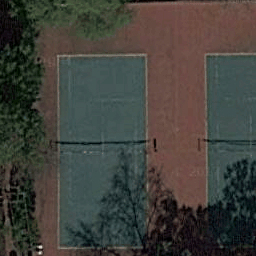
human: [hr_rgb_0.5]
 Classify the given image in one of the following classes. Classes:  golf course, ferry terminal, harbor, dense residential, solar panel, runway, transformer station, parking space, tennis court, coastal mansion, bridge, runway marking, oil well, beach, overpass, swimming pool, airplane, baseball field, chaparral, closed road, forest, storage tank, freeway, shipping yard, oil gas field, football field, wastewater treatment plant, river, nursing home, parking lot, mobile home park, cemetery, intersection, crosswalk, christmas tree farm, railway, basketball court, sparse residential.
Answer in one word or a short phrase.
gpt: tennis court